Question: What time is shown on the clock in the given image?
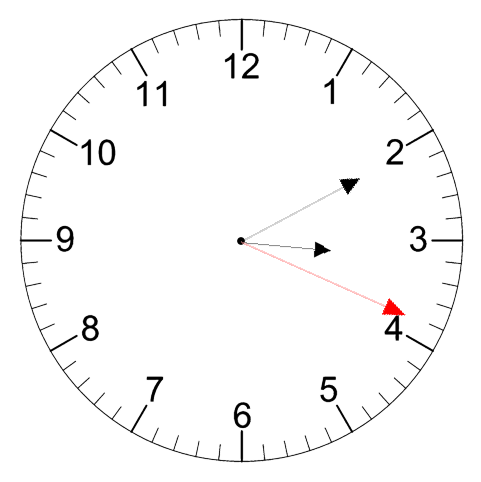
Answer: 03:10:19